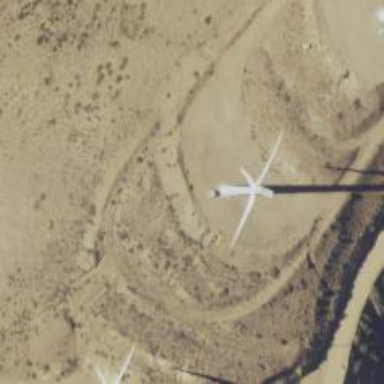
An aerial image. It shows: Wind generator of the horizontal axis type made by Vestas.